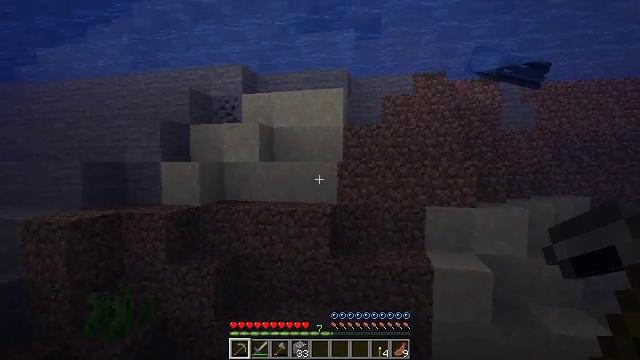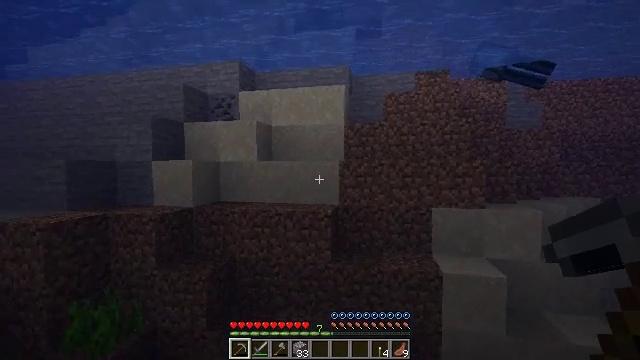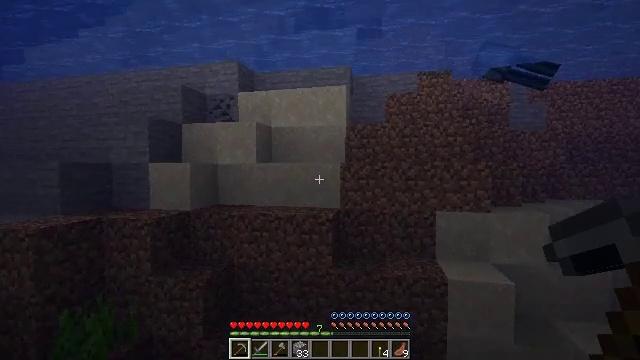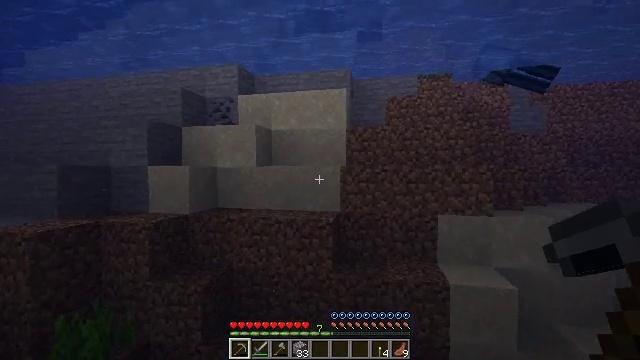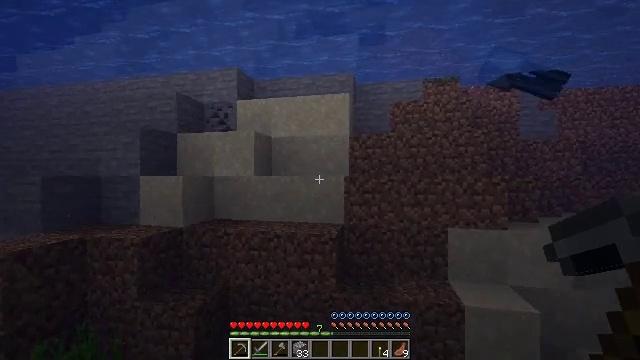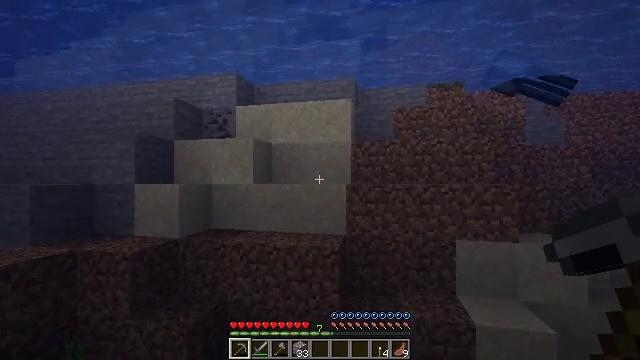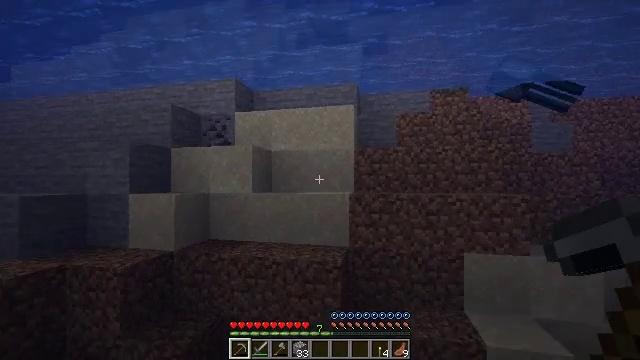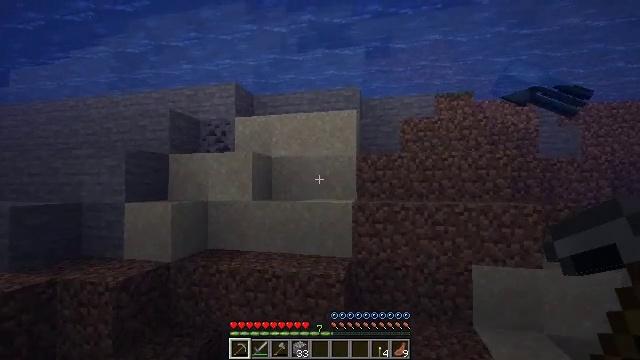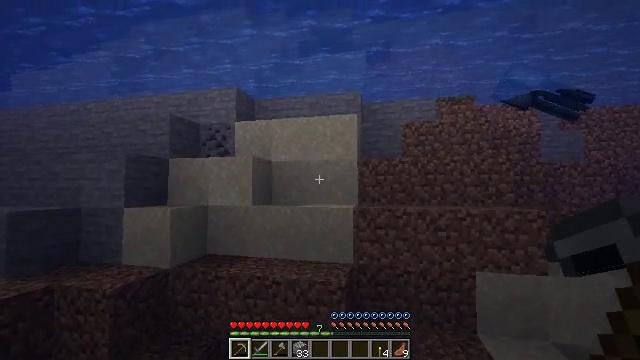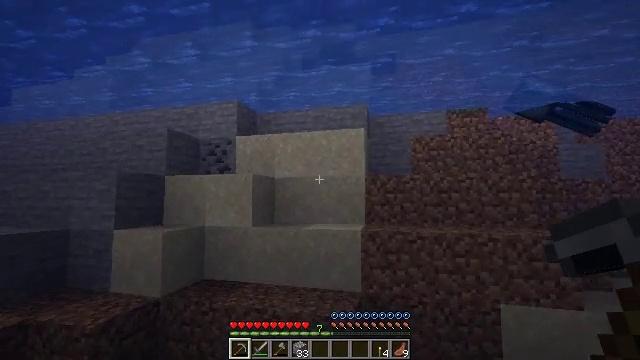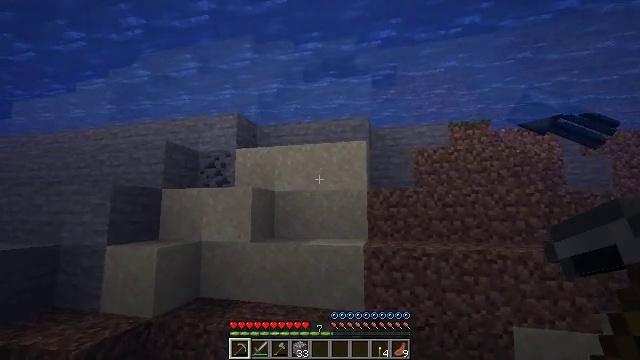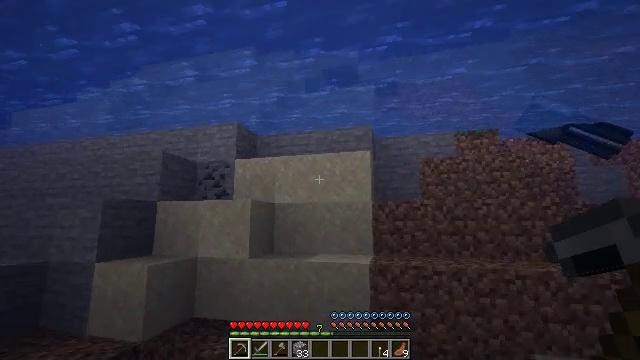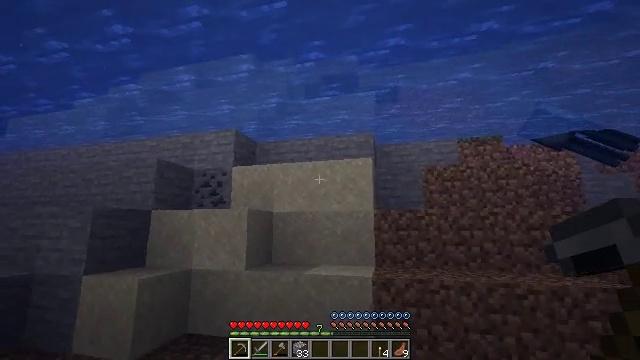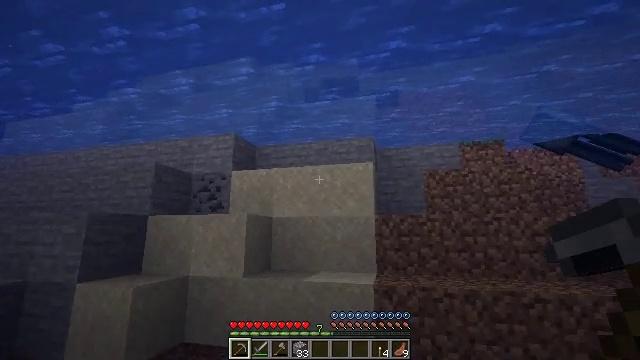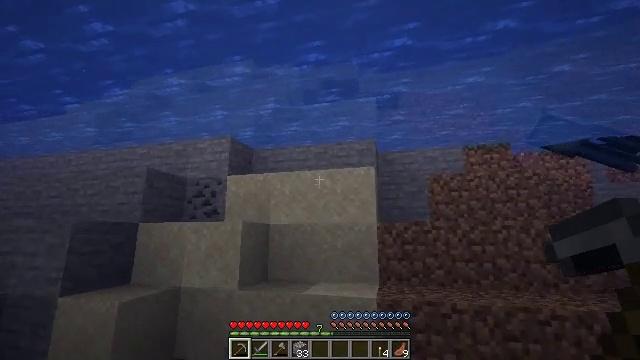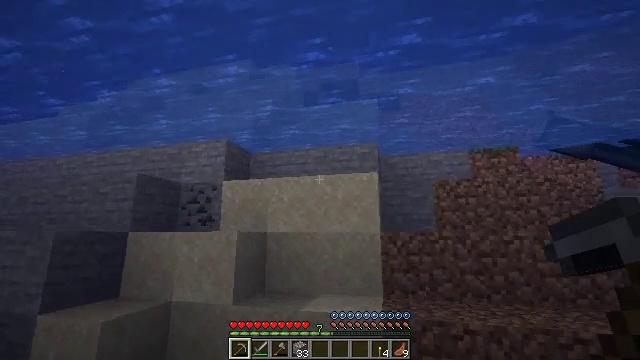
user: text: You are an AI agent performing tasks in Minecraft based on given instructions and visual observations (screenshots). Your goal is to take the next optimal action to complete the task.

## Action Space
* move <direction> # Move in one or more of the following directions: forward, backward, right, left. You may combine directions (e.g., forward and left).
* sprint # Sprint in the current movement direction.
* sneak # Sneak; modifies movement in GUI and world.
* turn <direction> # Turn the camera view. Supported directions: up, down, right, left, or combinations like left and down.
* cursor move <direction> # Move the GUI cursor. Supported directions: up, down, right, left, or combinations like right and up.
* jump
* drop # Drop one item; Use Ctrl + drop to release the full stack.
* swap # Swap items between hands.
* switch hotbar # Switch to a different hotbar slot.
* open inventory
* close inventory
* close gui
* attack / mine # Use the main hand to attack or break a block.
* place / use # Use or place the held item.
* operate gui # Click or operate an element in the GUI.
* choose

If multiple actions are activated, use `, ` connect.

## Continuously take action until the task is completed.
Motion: motion action
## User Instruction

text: Harvest seagrass from the waterbed.
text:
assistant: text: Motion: move forward, sprint, jump
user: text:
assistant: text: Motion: move forward, sprint, jump
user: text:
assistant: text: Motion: move forward, sprint, jump
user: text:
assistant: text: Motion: move forward, sprint, jump
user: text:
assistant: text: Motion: move forward, sprint, jump
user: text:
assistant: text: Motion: move forward, sprint, jump
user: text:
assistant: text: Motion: move forward, sprint, jump
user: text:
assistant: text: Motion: move forward, sprint
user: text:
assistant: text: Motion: move forward, sprint, turn up
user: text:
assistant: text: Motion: move forward, sprint, turn up
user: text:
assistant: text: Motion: move forward, sprint, turn up
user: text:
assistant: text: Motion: move forward, sprint, turn up
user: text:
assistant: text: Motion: move forward, sprint, jump
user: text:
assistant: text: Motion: move forward, sprint, jump
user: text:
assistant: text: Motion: move forward, sprint, jump
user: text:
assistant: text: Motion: move forward, sprint, jump
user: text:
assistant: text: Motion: move forward, sprint, jump
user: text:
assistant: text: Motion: move forward, sprint, turn right
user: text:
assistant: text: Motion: move forward, sprint, turn right
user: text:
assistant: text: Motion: move forward, sprint
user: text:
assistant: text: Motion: move forward, sprint
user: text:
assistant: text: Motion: move forward, sprint
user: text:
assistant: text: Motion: move forward, sprint
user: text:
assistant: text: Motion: move forward, sprint
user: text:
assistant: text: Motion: move forward, sprint
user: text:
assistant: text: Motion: move forward, sprint
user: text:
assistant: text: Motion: move forward, sprint
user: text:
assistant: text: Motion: move forward, sprint
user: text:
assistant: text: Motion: move forward, sprint
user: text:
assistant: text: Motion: move forward, sprint, jump